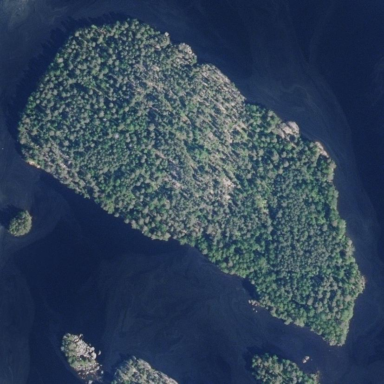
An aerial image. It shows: Island covered with woodland.